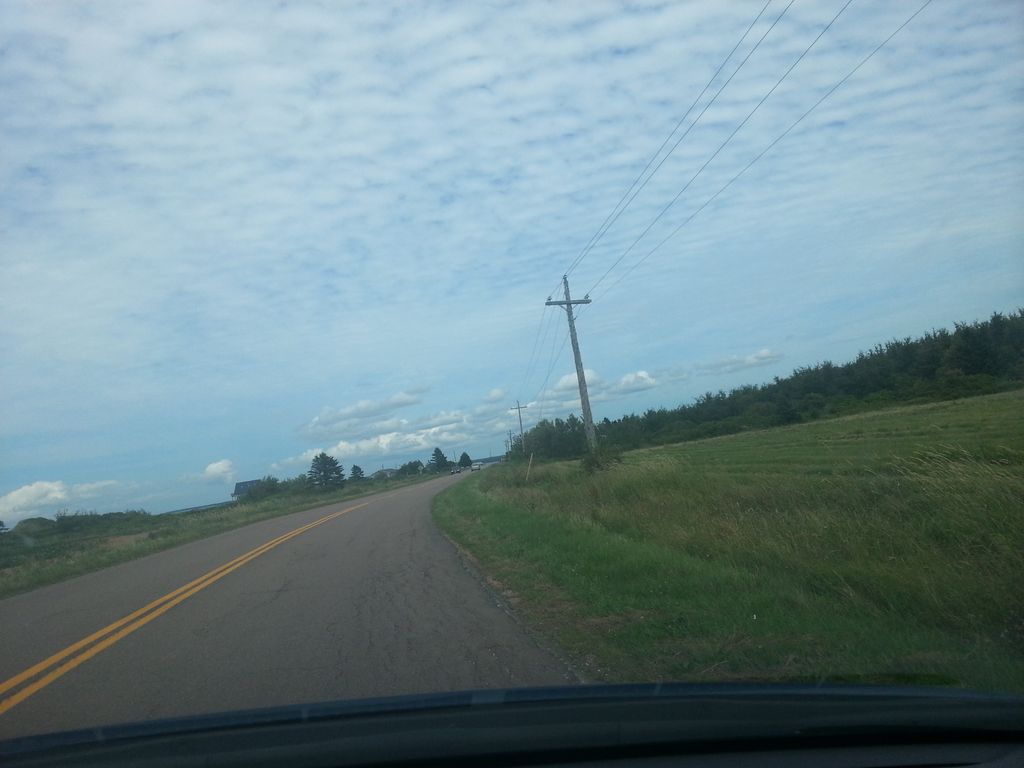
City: charlottetown